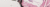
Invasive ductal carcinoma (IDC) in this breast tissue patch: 0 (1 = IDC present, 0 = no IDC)